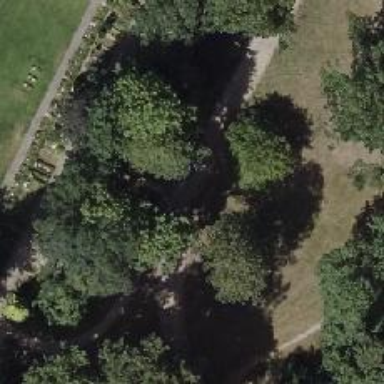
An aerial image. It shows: Compacted path.